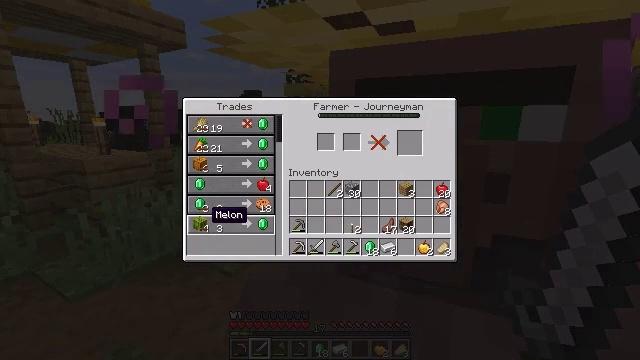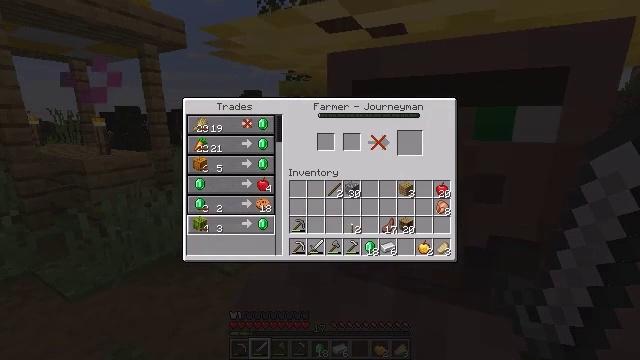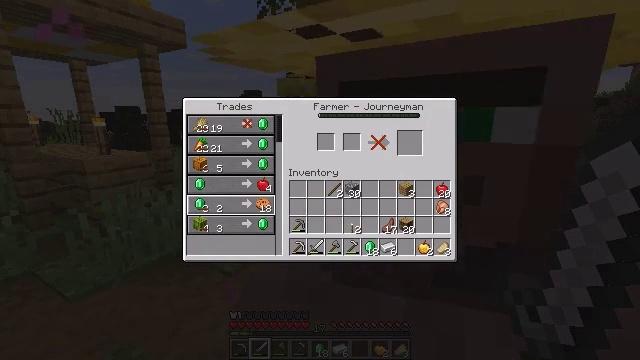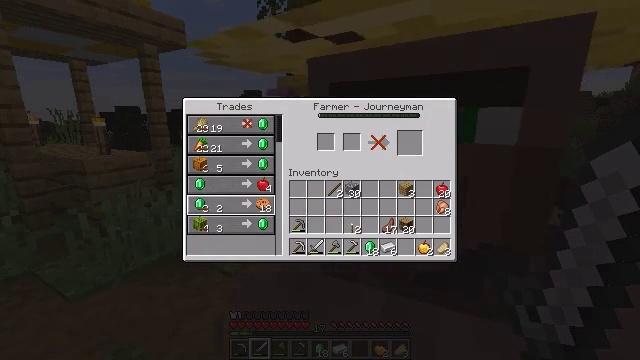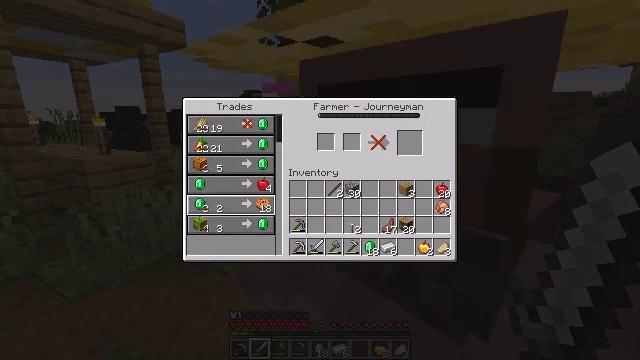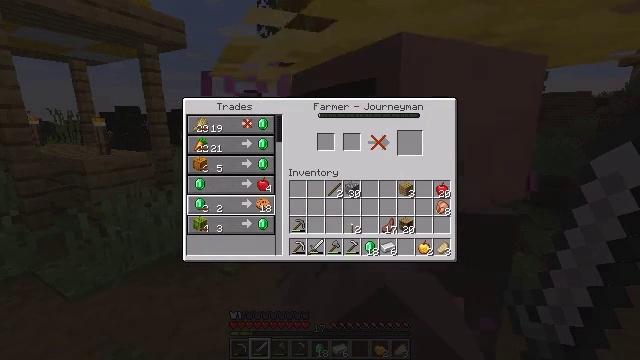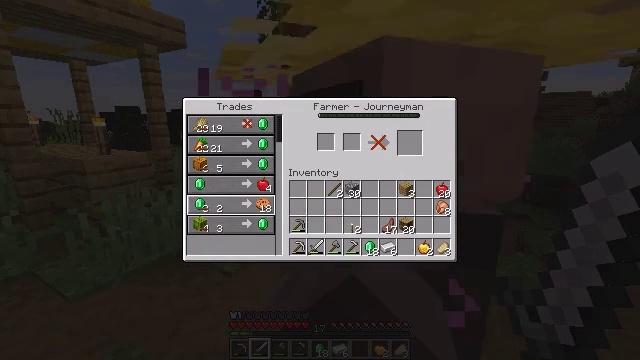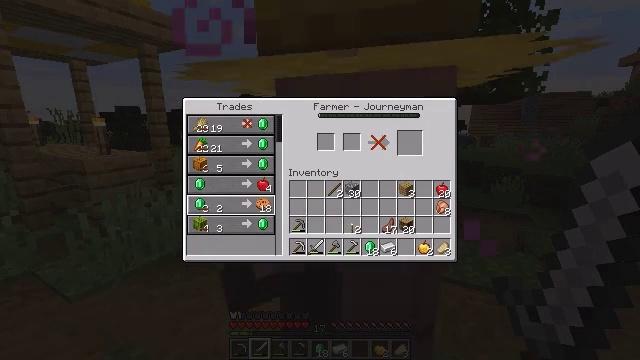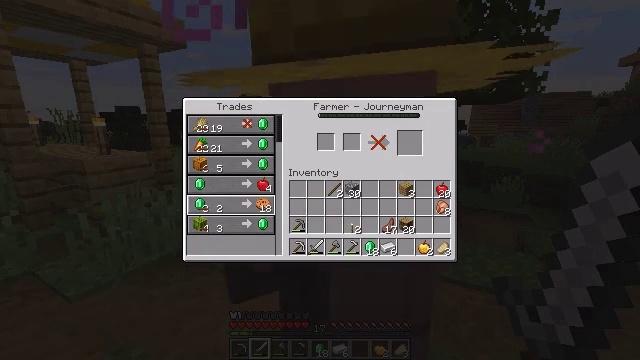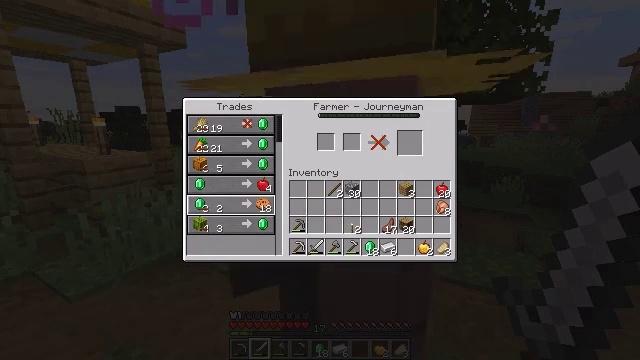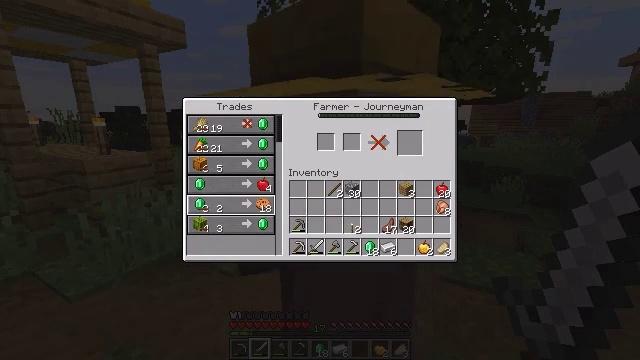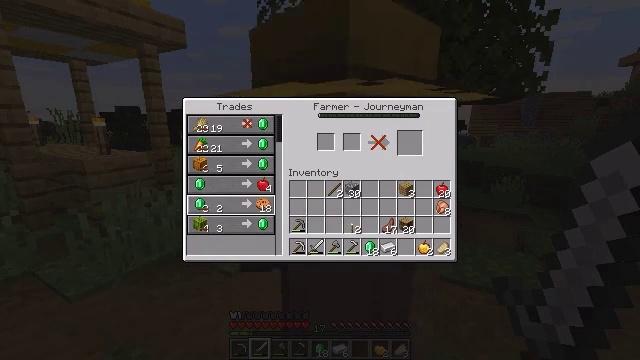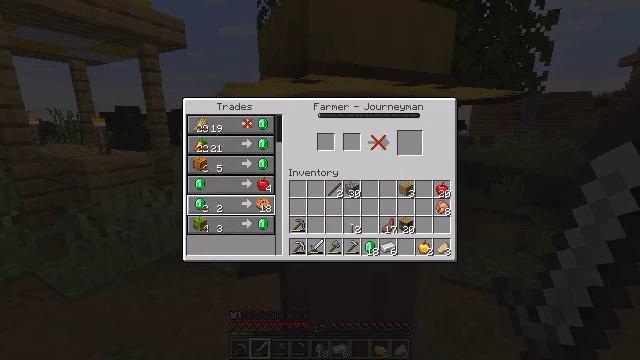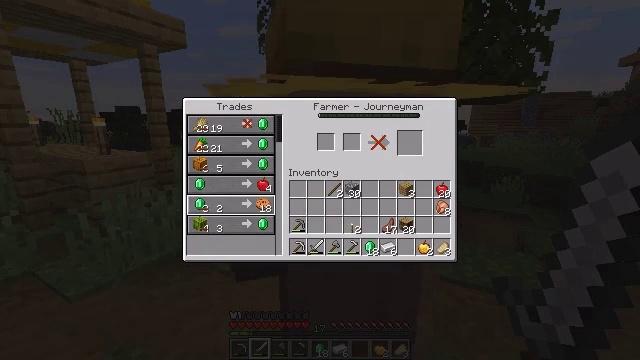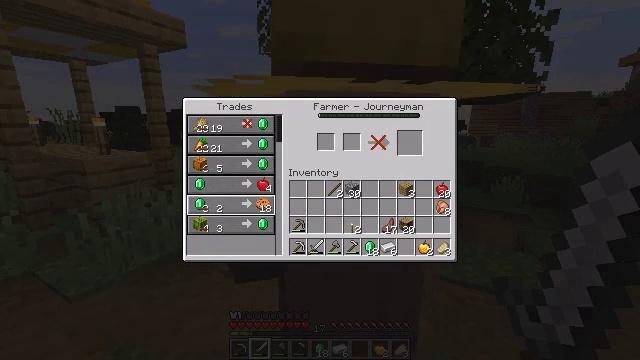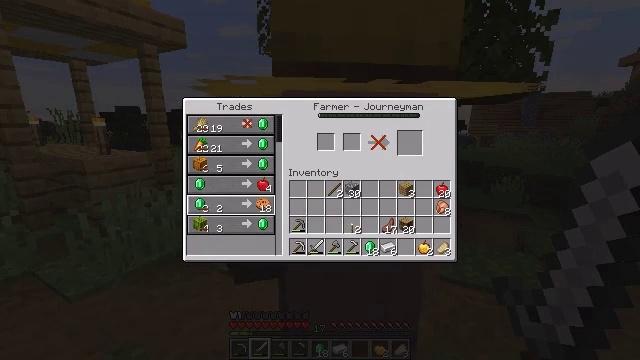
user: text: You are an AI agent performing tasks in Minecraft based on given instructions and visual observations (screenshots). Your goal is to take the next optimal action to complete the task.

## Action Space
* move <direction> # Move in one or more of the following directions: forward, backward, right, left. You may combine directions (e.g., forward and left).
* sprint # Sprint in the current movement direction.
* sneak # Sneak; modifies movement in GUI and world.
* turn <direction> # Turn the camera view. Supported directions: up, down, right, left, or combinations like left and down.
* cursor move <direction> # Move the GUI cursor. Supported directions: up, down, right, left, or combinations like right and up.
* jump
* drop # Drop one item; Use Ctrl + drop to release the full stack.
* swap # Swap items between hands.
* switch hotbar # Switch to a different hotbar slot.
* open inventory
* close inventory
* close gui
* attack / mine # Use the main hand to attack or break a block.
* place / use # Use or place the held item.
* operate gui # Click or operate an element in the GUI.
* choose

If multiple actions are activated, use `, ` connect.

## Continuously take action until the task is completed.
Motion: motion action
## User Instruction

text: Get a cookie using the crafting table.
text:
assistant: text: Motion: no_op
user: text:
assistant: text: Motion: cursor move right and up
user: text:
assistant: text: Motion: cursor move right
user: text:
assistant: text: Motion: no_op
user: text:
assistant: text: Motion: no_op
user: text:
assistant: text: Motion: no_op
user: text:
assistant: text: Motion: no_op
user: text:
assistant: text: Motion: no_op
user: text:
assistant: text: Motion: no_op
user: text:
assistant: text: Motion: no_op
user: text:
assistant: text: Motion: no_op
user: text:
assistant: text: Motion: no_op
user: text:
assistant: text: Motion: no_op
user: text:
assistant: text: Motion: no_op
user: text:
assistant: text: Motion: no_op
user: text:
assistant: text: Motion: no_op
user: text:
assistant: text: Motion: no_op
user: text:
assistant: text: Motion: operate gui
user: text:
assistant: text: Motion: operate gui
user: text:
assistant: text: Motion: operate gui
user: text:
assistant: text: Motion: no_op
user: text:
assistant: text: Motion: cursor move right
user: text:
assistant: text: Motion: cursor move right and up
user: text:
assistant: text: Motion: cursor move right and up
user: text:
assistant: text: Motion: cursor move right
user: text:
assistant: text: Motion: no_op
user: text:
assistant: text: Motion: no_op
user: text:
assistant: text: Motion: cursor move right
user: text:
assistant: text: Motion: cursor move right and up
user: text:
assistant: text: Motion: cursor move right